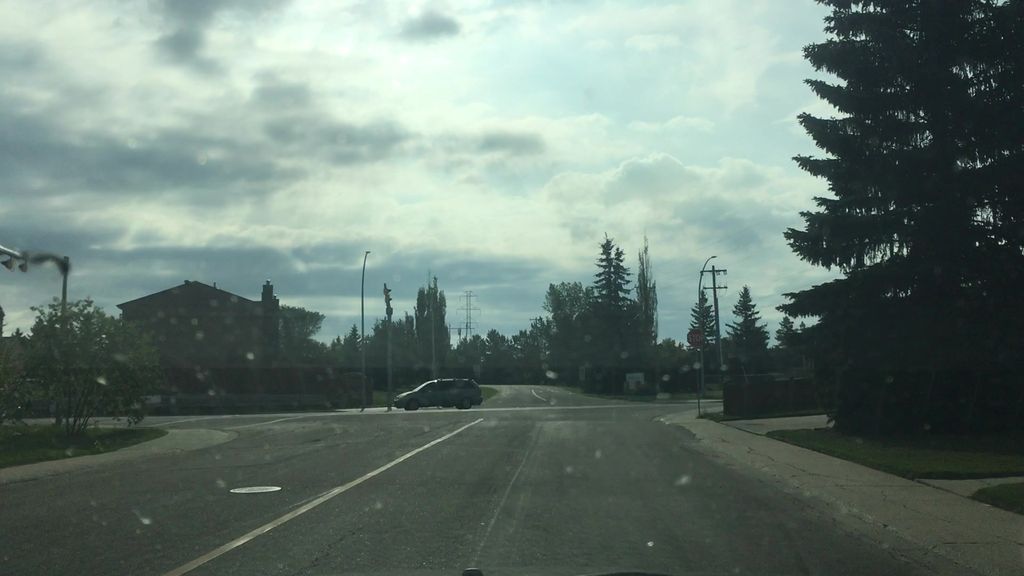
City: edmonton